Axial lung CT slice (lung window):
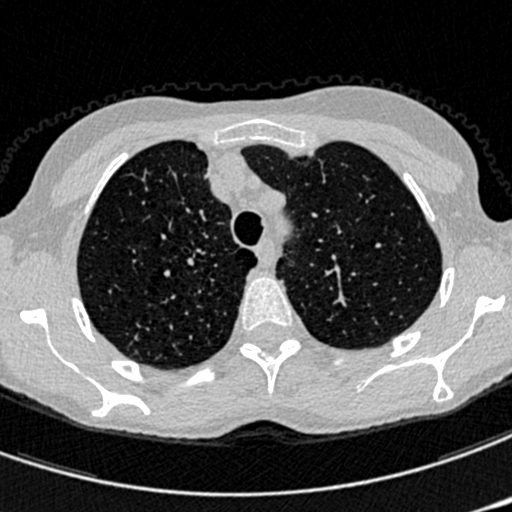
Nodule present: no